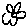
Label: flower